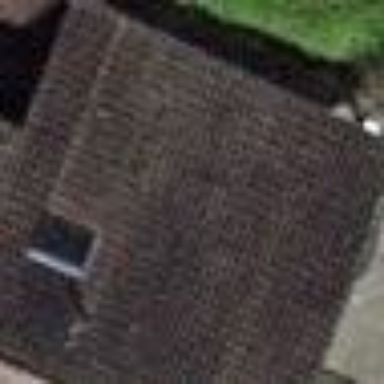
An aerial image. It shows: View of roof of building.